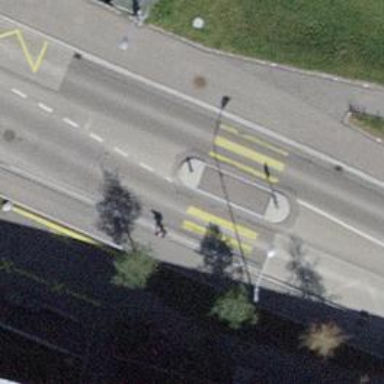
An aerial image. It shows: Uncontrolled zebra crossing with pedestrian island.